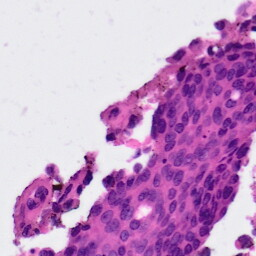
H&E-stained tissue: Ovarian